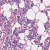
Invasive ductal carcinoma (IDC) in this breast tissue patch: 1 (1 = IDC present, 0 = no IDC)